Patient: sex F, age 31
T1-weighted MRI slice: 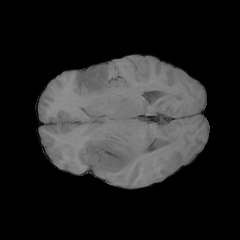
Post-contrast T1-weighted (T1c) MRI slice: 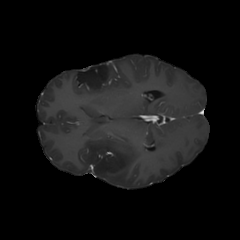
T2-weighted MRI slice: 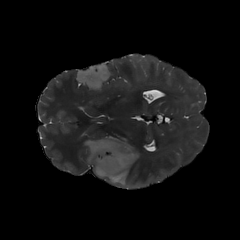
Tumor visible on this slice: yes
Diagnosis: Astrocytoma, IDH-mutant
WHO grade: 2